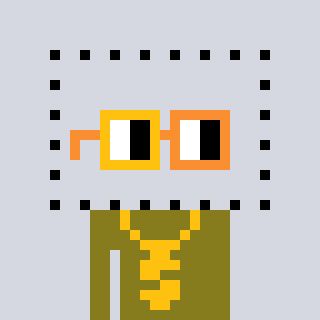
a pixel art character with square yellow and orange glasses, a void-shaped head and a gunk-colored body on a cool background